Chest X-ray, AP view. Patient: 66 years old, sex F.
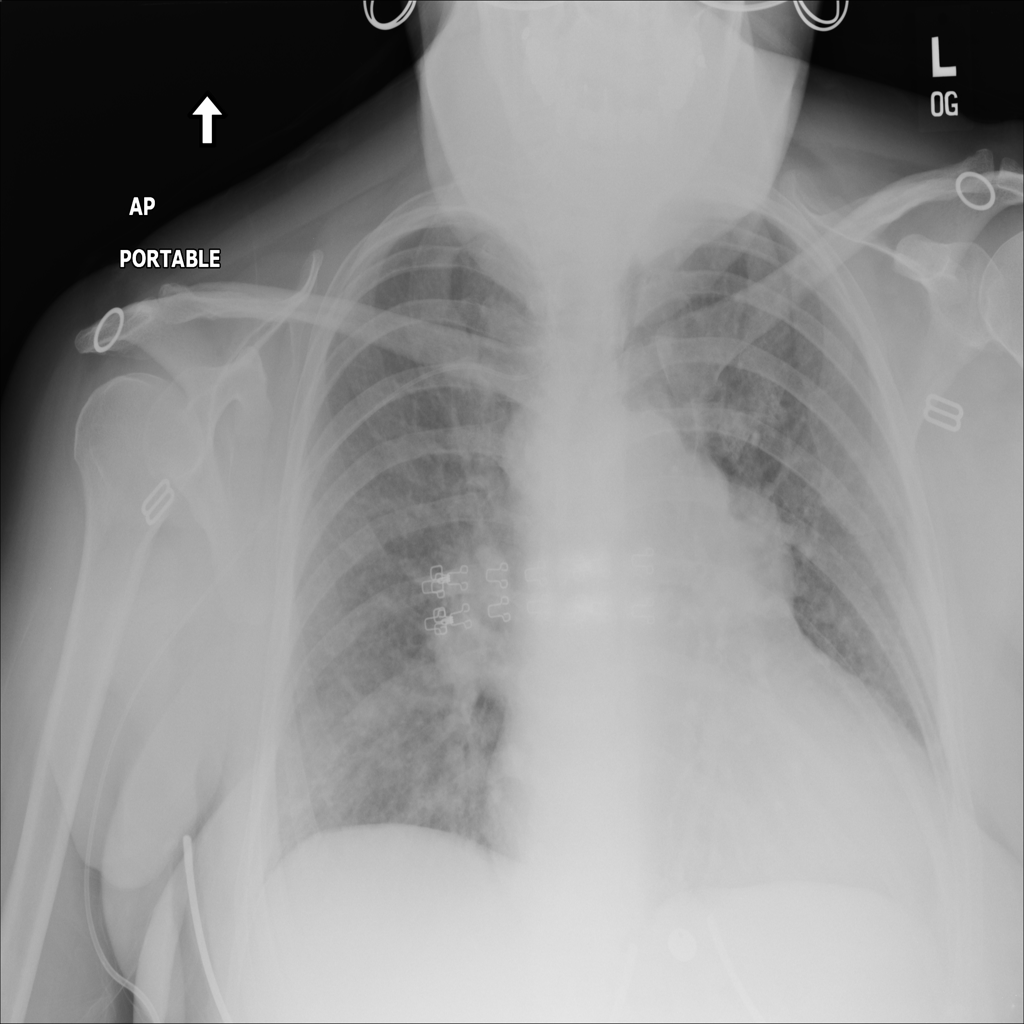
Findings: No Finding